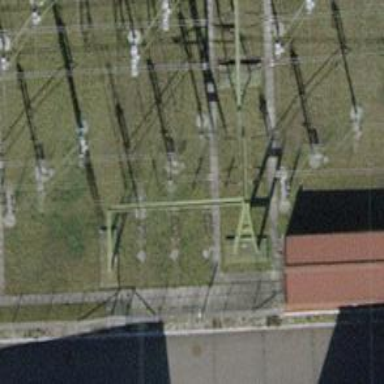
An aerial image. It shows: Switch used for power control.